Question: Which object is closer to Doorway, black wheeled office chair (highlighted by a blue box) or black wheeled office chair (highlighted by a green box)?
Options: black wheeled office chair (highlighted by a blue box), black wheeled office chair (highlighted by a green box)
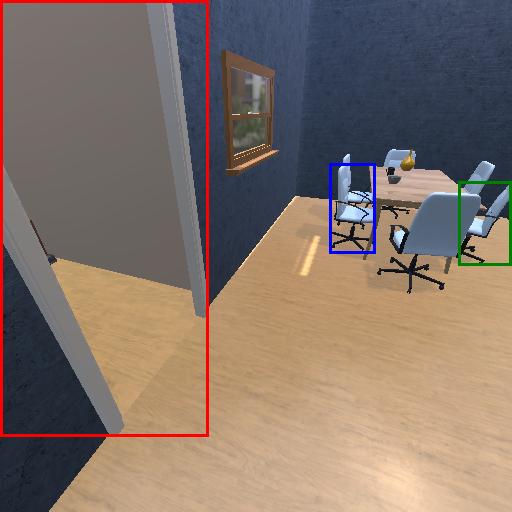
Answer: black wheeled office chair (highlighted by a blue box)